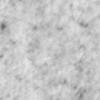
Label: no_change